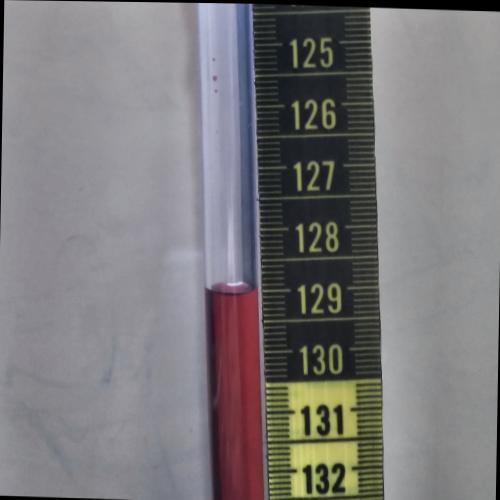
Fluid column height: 129.0 cm